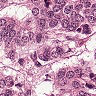
Metastatic tissue present: yes